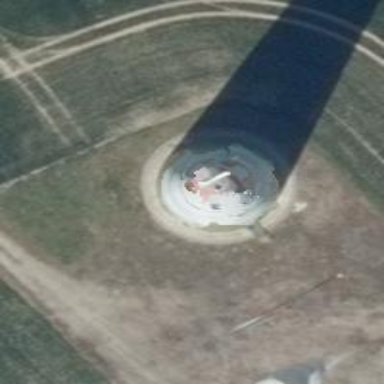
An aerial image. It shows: Wind turbine generator that utilizes wind as its source for generating electricity. It is of the horizontal axis type.